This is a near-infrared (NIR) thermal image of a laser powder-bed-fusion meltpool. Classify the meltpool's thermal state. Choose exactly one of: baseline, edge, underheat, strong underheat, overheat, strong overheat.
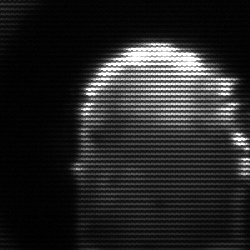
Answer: baseline